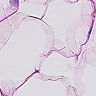
Metastatic tissue present: no